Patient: sex F, age 78
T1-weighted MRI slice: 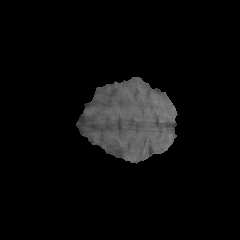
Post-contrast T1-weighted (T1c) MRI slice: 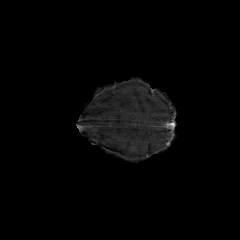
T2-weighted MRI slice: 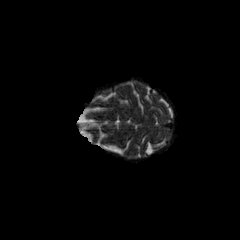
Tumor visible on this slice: no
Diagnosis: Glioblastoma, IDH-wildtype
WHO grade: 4